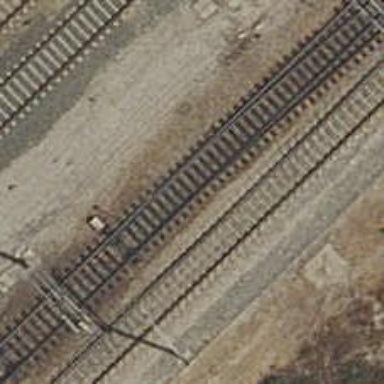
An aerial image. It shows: Railway track with contact lines for electrification.